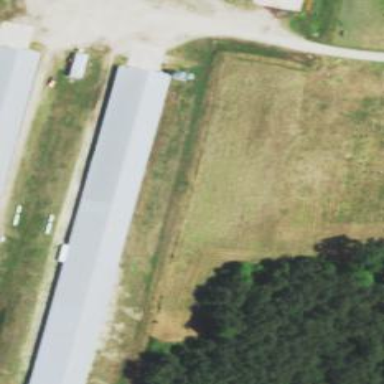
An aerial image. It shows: Farm auxiliary building.